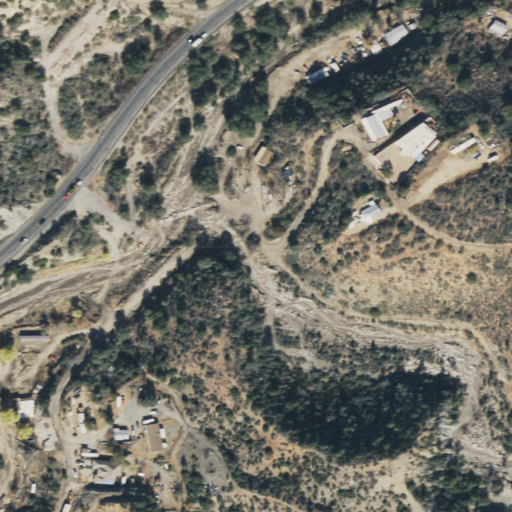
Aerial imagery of valley in Arizona named Smelter Canyon containing shrub, low intensity development, open development, medium intensity development, and high intensity development